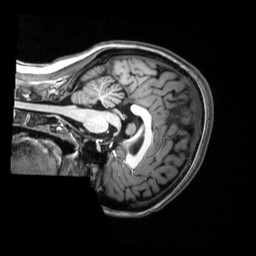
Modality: T1w
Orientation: sagittal
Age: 22
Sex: female
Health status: healthy
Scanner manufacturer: siemens
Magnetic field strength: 3 T
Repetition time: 2.53 s
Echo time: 0.00339 s